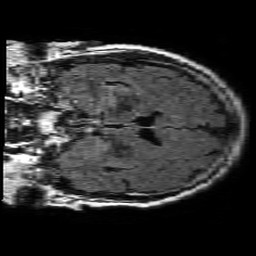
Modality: FLAIR
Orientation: coronal
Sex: female
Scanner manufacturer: philips
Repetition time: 11 s
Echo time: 0.125 s